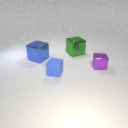
small purple metal cube to the right of large blue metal cube